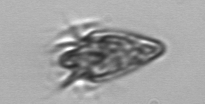
Label: Strombidium_tintinnodes